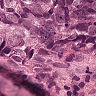
Metastatic tissue present: yes